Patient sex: F
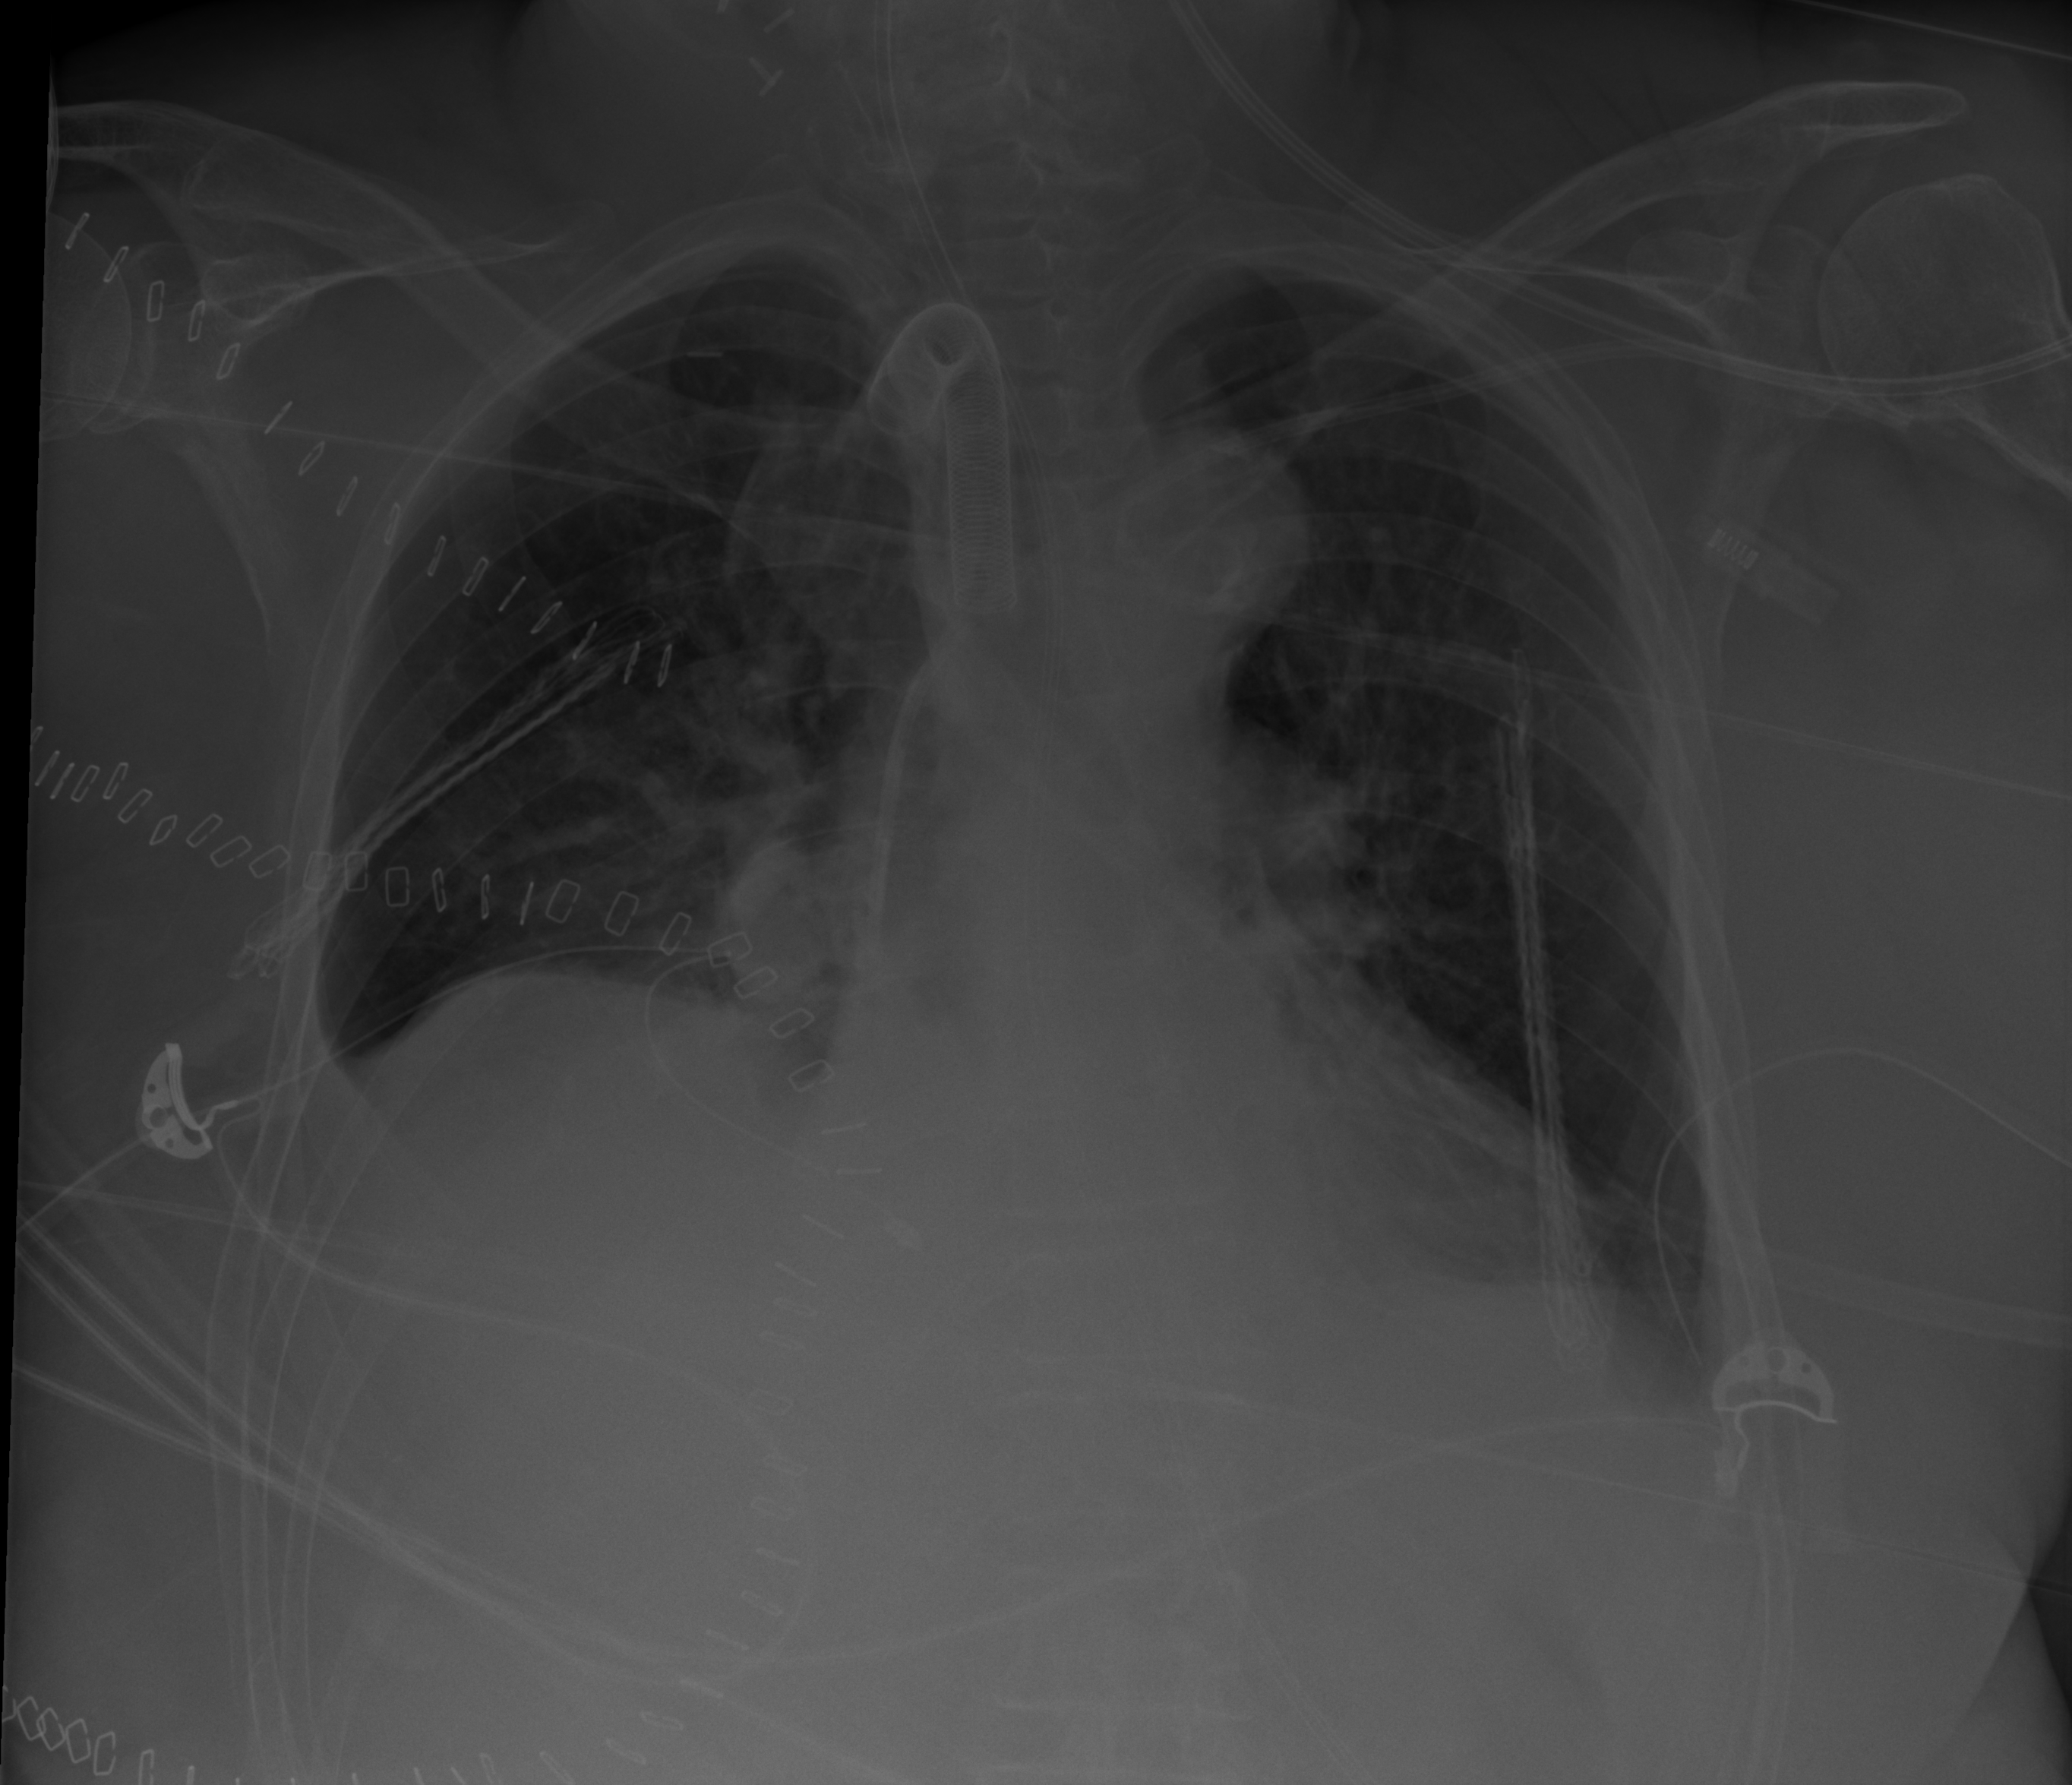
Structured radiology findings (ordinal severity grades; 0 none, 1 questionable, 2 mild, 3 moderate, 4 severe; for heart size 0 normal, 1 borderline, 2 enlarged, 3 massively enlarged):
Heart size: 1
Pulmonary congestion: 2
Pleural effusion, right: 2
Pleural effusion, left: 1
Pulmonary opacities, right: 2
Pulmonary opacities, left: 1
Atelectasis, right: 2
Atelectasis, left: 2